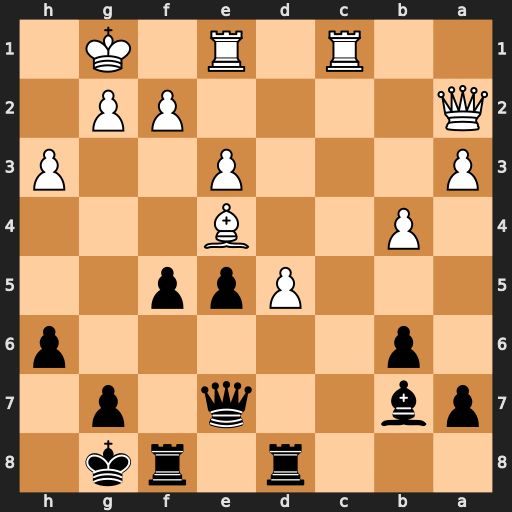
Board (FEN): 3r1rk1/pb2q1p1/1p5p/3Ppp2/1P2B3/P3P2P/Q4PP1/2R1R1K1
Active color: b
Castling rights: -
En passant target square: -
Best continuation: fxe4 d6+ Qf7